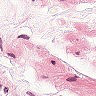
Metastatic tissue present: no